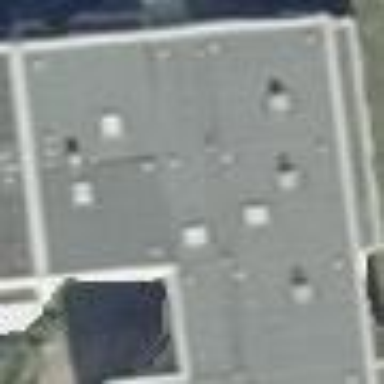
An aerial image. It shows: Apartment building with flat roof.